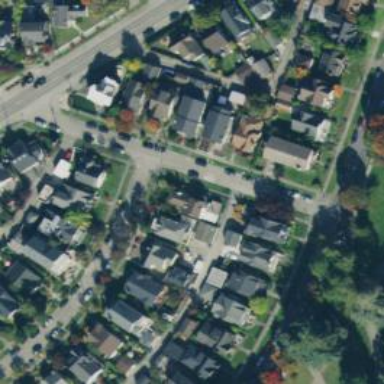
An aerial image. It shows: Residential road with asphalt surface and separate sidewalk.